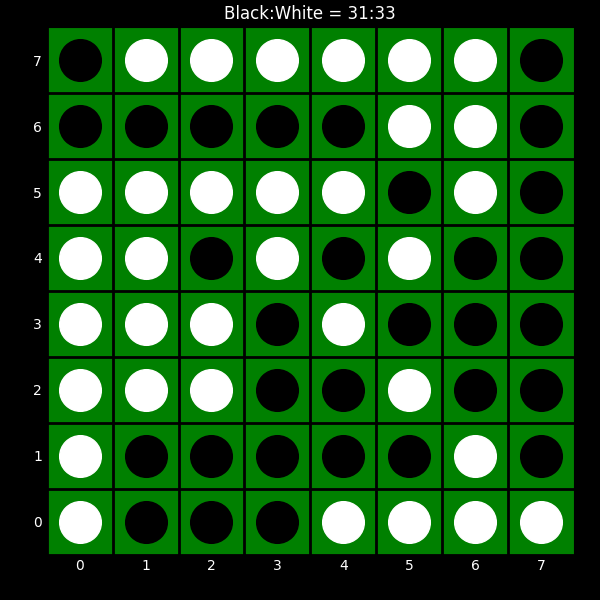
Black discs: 31
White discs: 33